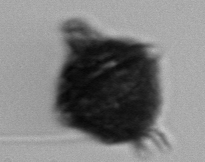
Label: Gonyaulax